Interaction volume radius: 5 \u00c5
Interaction volume height: 20 \u00c5
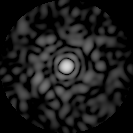
Disorder parameter: 0.839